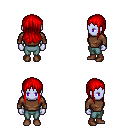
a pixel art fantasy rpg character, female body template, dark elf, purple skin, brown long-sleeve shirt, teal pants, red unkempt hairstyle, brown shoes, four views (front, back, left, right), 2x2 character sprite sheet, small pixel art, hard edges, no anti-aliasing